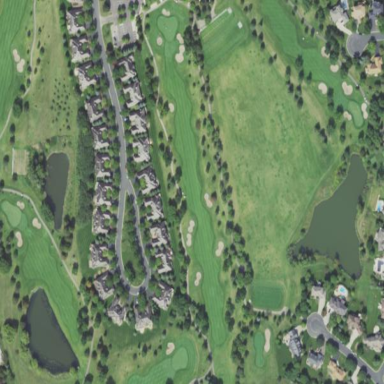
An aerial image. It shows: Driving range for golf on grass.